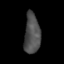
Tissue: skin
Cell type: Others
Senescence score: 0.794
Nuclear area (px): 627
Mean DAPI intensity: 78.485